問題: AB=ACである二等辺三角形ABCがあり、線分BCの中点をMとします。直線AB上に2点P、Qを、4点P、A、Q、Bがこの順で並び、かつPA=QB=BMを満たすようにとり、直線PCと直線QMの交点をRとします。QM=9、RM=16のとき、線分AQの長さはいくつですか。
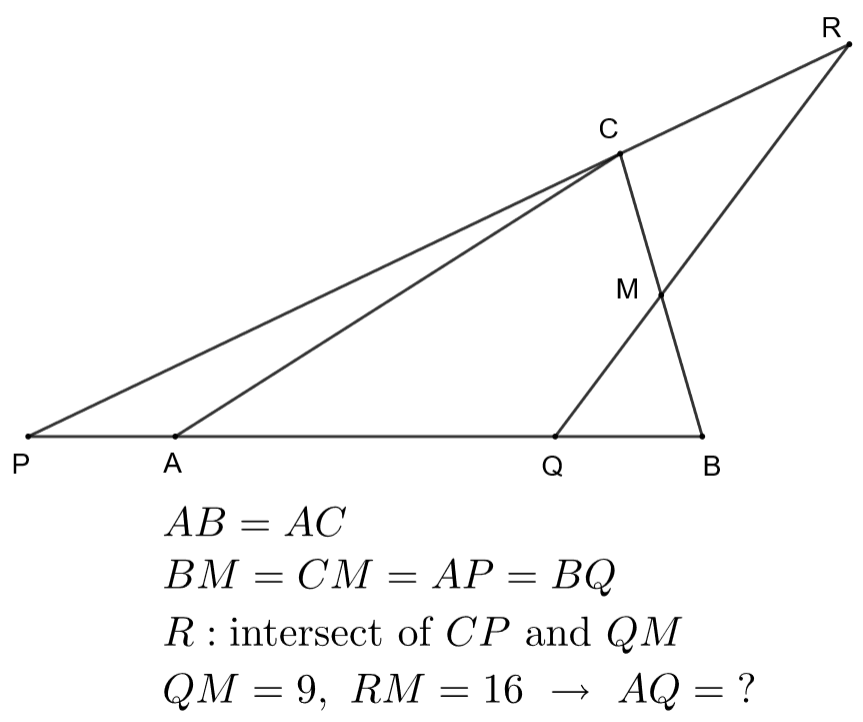
解答: 三角形ABCの内接円をω，∠A内の傍接円をω_A，∠B内の傍接円をω_Bとする。また，ω_Aと直線ABとの接点をX，Xを通り直線ABに垂直な直線とω_Aとの交点をYとする．Mはωおよびω_Aと直線BCとの接点であり，P,Qはそれぞれω_B，ωと直線ABとの接点であることに注意する。いま，Mはωとω_Aとの接点であり，この二円の相似の中心である．この相似において点Qと点Yが対応する．さらに，点Cはω_Aとω_Bの共通内接線（直線ACと直線BC）の交点であるから，この二円の相似の中心である．この相似において点Pと点Yが対応する．これらのことから，3点Q,M,Yと3点P,C,Yはそれぞれ同一直線上にあり，その交点はY＝Rである．したがって，方べきの定理からQM×QR＝QX^2であり，QX＝15．さらに，点Aはωとω_Aの共通外接線の交点であるから，この二円の相似の中心であり，相似比はQM:RM＝9:16．この相似で点Qと点Xが対応するから，AQ:AX＝AQ:(AQ＋15)＝9:16．したがって，解答は135/7．
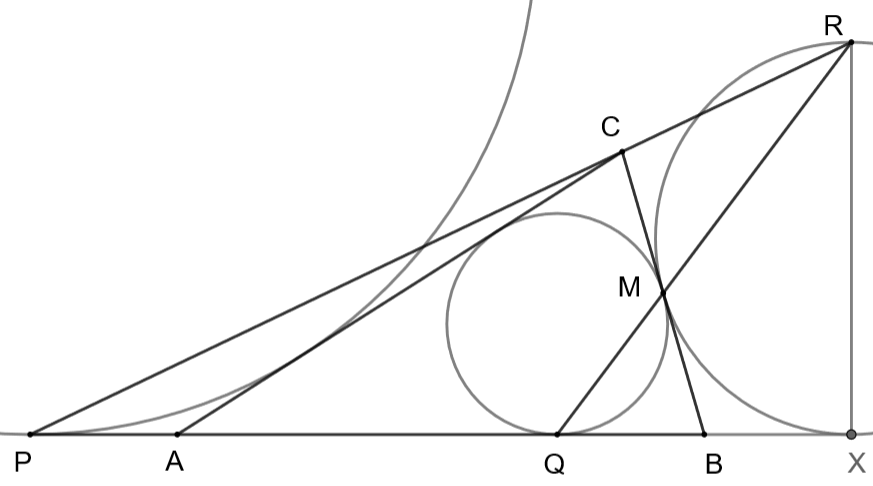
答え: 135/7
タグ: 相似、有名構図